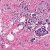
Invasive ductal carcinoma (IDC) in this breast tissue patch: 0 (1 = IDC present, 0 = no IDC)